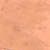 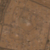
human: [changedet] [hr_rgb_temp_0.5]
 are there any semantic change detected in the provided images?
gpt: Many constructions were created in the desert.